Question: i've created a layout that contains round corners made with CSS. The corners are displayed correctly, but next to them there are too much pixels.
I checked my graphics, but they do not contain these pixels.
Here's my CSS-Code:
'''
<style>
div.box {background:url(fld_sel_center_left.png) repeat-y;}
div.box div {background:url(fld_sel_center_right.png) right repeat-y;}
div.box div div {background:url(fld_sel_head_background.png) repeat-x;}
div.box div div div {background:url(fld_sel_buttom_center.png) bottom repeat-x;}
div.box div div div div {background:url(fld_sel_head_left.png) left top no-repeat;}
div.box div div div div div {background:url(fld_sel_head_right.png) right top no-repeat;}
div.box div div div div div div {background:url(fld_sel_buttom_left.png) left bottom no-repeat;}
div.box div div div div div div div {background:url(fld_sel_buttom_right.png) right bottom no-repeat;}
div.content{padding: 40px 10px 15px 20px;}
</style>
'''
and the HTML-Code for the DIVs:
'''
<div class="box">
<div>
<div>
<div>
<div>
<div>
<div>
<div>
<div class="content">
content<br />
content<br />
content<br />
content<br />
</div>
</div>
</div>
</div>
</div>
</div>
</div>
</div>
'''
And here you see the problem:

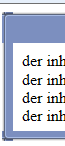
Answer: Have you not heard of the border-radius property (for all browser) and CSS3PIE (for old IE)?
Just use:
'''
<div class="content">
content<br />
</div>
'''
then in CSS
'''
.content {
border-radius:30px;
}
'''
Then read the documentation on <URL> if you need it to work in old IE.